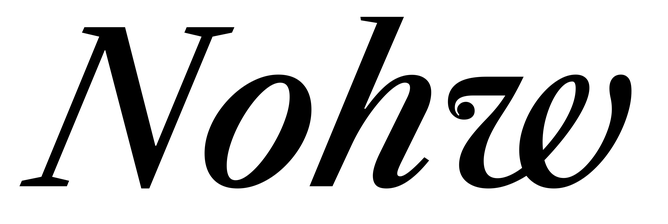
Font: LibreCaslonText-Italic_Medium_Italic